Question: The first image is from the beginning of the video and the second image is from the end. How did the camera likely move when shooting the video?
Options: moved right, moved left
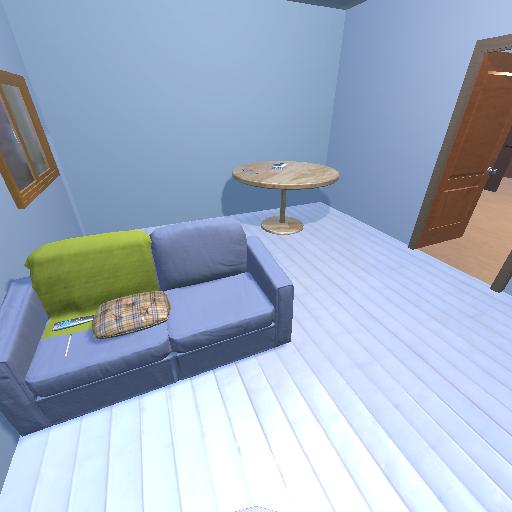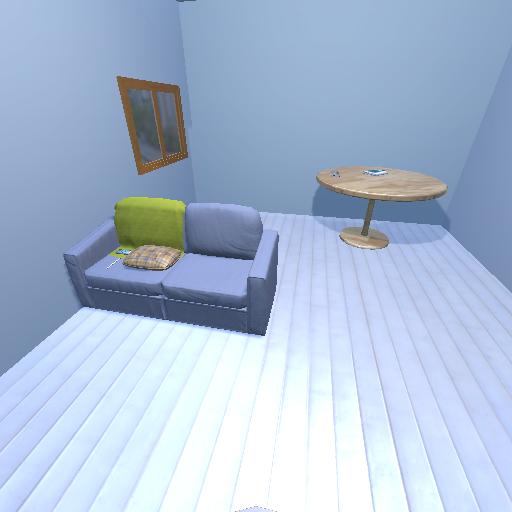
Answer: moved right